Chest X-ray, AP view. Patient: 49 years old, sex F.
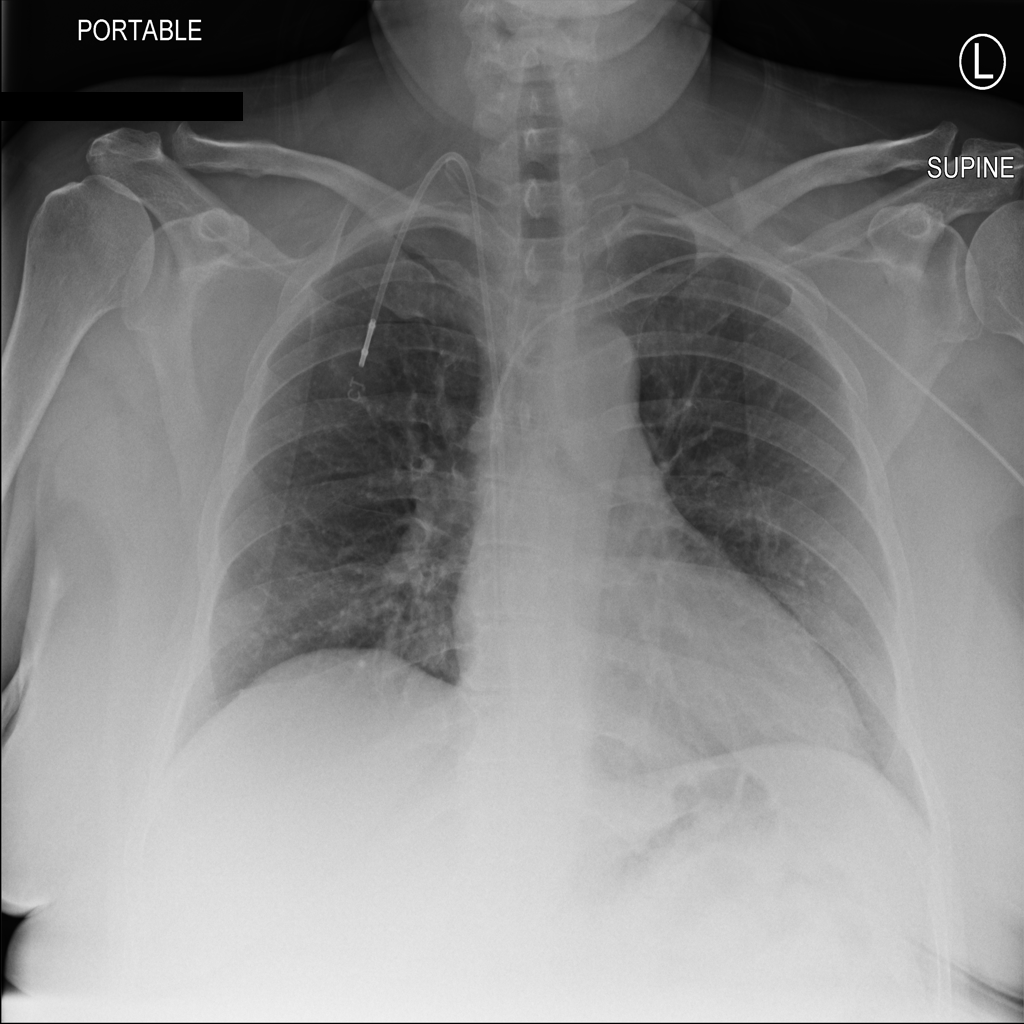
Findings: No Finding